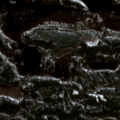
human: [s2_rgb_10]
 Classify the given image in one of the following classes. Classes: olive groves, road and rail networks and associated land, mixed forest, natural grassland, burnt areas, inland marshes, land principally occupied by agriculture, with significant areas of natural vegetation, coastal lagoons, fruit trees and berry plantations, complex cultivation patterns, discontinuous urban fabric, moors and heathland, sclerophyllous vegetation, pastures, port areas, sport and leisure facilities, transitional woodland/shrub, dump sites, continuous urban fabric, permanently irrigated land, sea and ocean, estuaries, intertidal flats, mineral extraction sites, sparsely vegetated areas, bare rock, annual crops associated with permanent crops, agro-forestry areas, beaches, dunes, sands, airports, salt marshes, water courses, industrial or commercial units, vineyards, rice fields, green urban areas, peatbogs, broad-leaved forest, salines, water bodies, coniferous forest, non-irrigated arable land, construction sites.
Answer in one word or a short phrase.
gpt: coniferous forest, peatbogs, water bodies